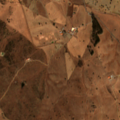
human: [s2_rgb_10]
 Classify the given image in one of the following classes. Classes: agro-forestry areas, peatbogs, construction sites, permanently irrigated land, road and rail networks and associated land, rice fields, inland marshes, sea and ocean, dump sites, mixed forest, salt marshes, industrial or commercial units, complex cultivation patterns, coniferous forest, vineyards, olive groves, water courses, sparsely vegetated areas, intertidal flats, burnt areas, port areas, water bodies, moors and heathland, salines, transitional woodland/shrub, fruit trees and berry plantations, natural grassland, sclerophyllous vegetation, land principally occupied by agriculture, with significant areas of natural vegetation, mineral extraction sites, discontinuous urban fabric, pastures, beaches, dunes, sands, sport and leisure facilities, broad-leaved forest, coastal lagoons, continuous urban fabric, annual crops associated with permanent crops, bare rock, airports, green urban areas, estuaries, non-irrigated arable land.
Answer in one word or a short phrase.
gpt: non-irrigated arable land, agro-forestry areas, transitional woodland/shrub